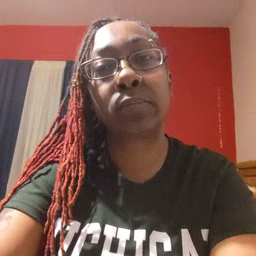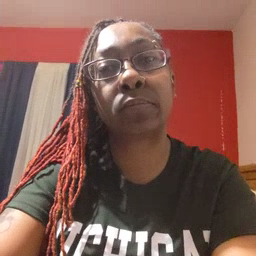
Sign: hungry